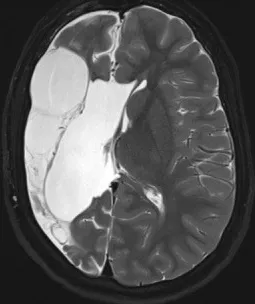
Magnetic resonance imaging (MRI) of the patient. (A) Shown is the preoperative MRI of the 2; 10 year old patient.
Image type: radiology (mri)